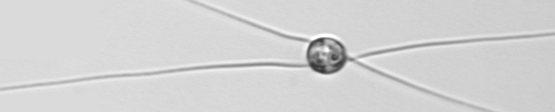
Label: Chaetoceros_danicus